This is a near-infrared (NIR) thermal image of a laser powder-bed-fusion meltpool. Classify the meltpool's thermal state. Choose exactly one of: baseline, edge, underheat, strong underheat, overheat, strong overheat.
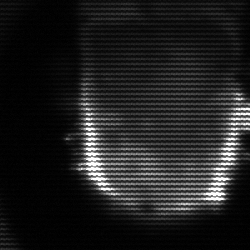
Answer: baseline